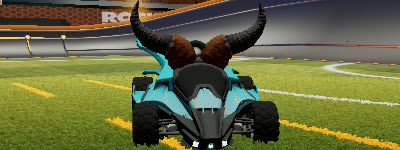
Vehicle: aftershock